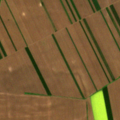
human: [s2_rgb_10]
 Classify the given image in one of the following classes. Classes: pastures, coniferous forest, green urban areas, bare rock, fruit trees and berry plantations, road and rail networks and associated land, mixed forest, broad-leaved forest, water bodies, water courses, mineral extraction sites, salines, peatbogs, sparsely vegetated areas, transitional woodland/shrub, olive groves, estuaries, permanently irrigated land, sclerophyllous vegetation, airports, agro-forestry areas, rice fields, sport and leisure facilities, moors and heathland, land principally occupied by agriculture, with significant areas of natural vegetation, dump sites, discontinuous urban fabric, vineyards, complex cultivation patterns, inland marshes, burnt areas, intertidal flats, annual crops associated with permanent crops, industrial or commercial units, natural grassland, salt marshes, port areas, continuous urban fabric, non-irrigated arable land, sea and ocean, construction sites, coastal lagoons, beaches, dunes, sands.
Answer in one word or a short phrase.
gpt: non-irrigated arable land